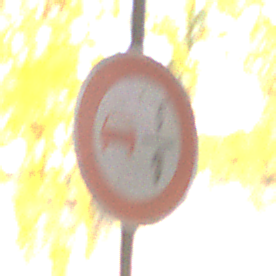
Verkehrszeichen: VerbotUeberholenEinspurigeFahrzeuge
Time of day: MorningAfternoon
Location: Outdoor (Suburban)
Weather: PartlyCloudy
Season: NotSpecified
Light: Natural